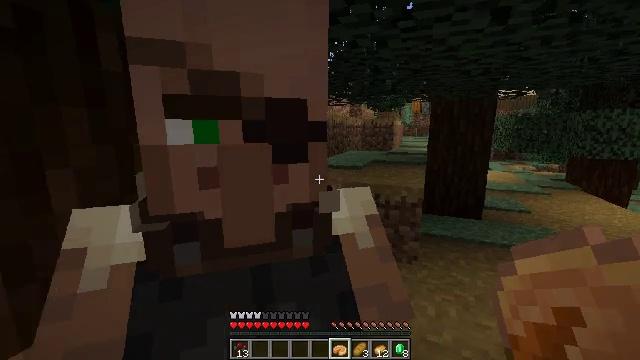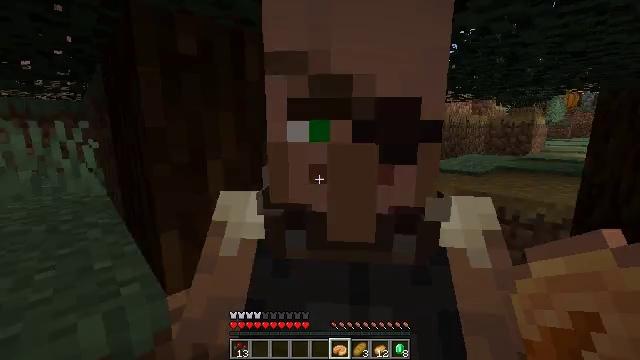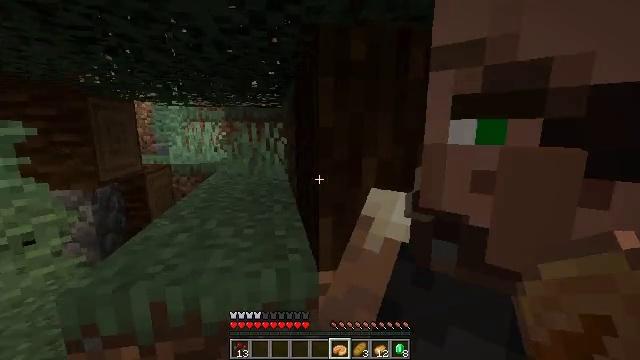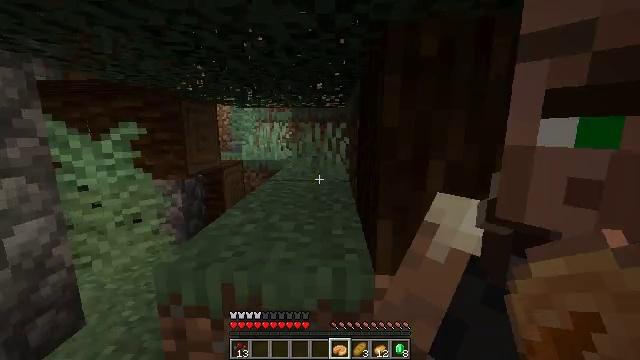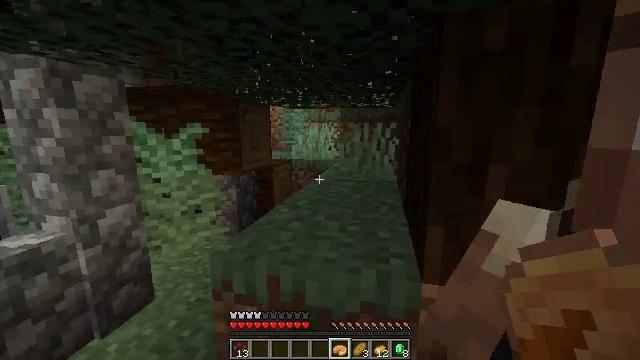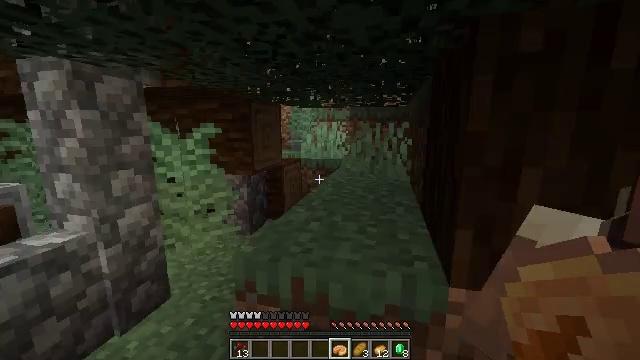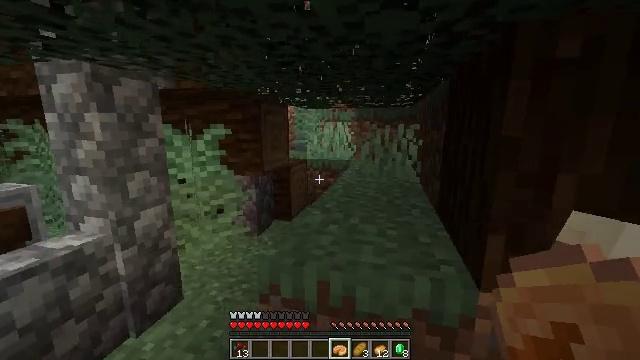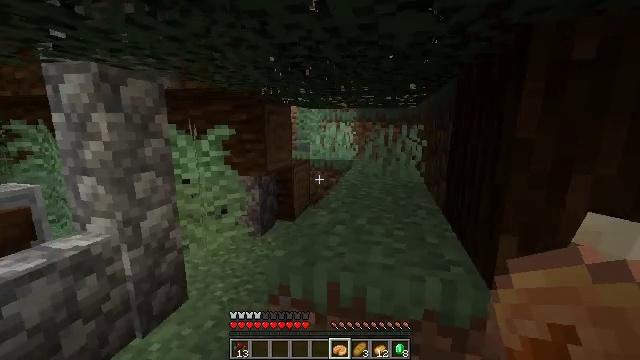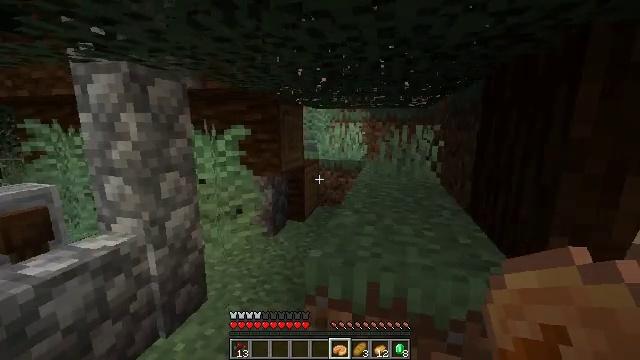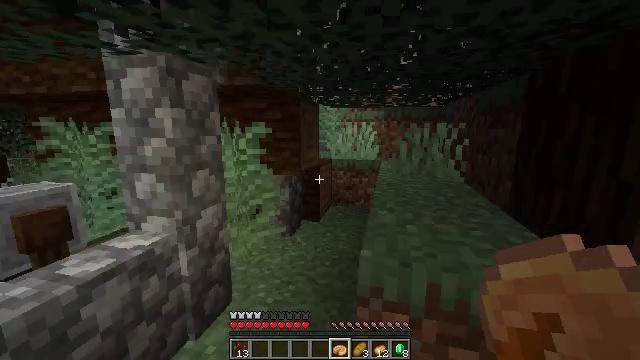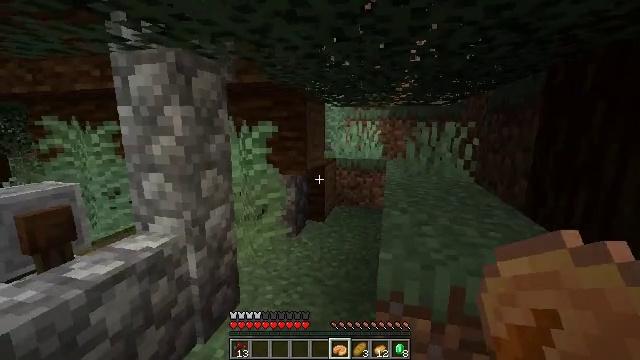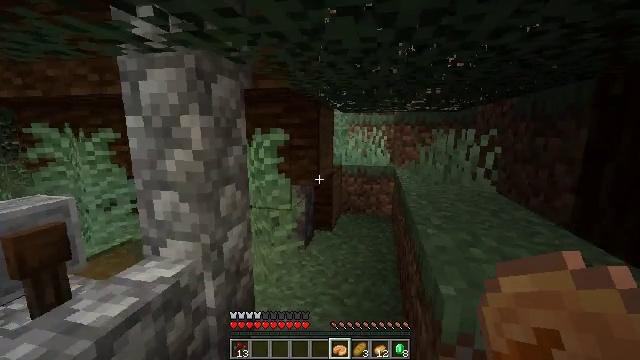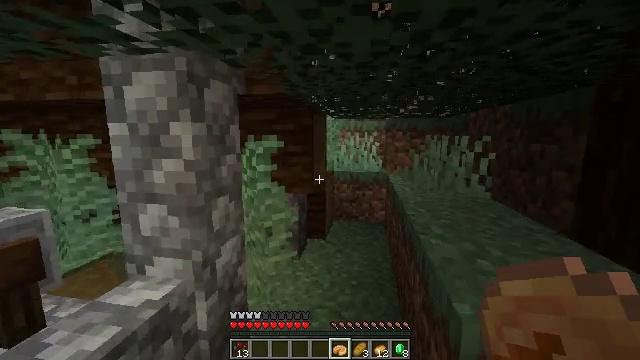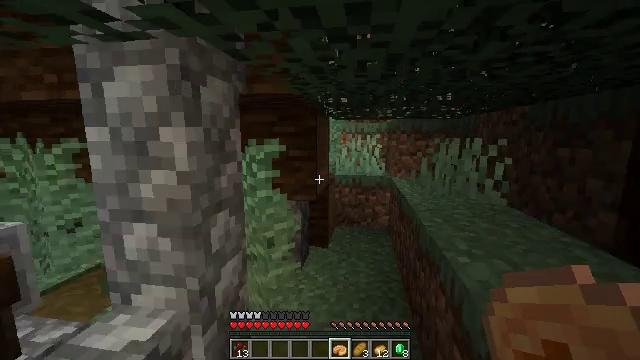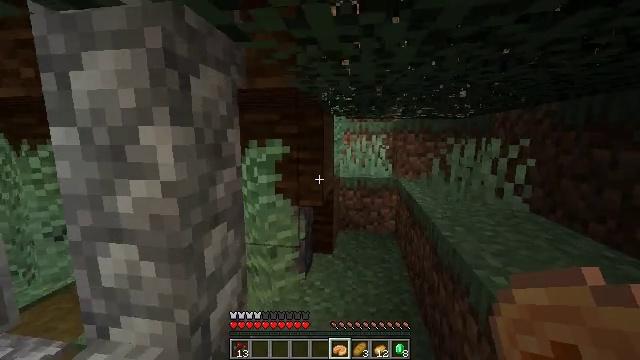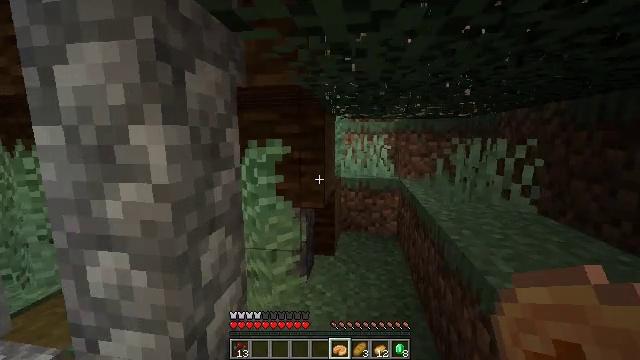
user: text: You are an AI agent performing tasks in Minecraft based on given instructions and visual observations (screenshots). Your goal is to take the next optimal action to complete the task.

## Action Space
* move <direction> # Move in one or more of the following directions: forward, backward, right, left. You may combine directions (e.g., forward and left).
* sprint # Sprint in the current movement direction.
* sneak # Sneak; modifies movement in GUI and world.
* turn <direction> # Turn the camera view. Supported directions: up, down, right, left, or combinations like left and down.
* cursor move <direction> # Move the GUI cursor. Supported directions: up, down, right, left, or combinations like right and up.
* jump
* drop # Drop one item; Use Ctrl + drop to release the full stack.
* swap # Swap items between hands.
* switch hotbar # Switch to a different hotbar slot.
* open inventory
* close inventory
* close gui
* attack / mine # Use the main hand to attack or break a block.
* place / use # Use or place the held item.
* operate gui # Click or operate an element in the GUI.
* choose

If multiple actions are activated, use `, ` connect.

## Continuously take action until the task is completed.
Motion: motion action
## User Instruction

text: Pick up the purple carpet from the ground.
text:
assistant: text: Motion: turn left
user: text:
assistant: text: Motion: turn left
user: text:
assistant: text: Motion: turn left
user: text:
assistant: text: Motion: turn left
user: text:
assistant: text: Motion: move left, turn left
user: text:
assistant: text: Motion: move left
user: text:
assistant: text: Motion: move left
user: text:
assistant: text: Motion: move left
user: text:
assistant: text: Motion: move forward and move left
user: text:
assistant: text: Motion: move forward and move left
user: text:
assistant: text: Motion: move forward and move left, turn right
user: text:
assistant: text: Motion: move forward, turn right and up
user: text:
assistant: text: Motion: move forward, turn right
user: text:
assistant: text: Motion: move forward
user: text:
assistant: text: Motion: move forward
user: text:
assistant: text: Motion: move forward
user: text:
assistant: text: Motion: move forward
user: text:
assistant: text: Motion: move forward
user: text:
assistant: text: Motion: move forward
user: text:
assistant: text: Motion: move forward and move right
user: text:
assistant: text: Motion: move forward and move right
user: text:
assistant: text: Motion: move forward and move right, turn left
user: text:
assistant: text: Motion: move forward and move right, turn left and down
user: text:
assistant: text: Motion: move forward and move right, turn left
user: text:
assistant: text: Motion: move right, turn left
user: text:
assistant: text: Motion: move right, turn left and down
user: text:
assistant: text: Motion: move right, turn left and down
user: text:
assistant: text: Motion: move right, turn left and down
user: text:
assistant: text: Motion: move back and move right, turn left and down
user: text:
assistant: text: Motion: move back and move right, turn left and down